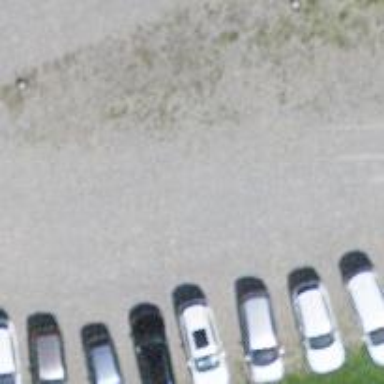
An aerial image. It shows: Parking aisle with fine gravel surface.